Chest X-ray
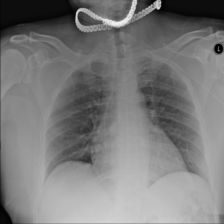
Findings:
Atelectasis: negative
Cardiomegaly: negative
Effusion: negative
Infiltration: negative
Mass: negative
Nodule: negative
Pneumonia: negative
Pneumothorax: negative
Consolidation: negative
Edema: negative
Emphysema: negative
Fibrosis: negative
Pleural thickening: negative
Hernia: negative